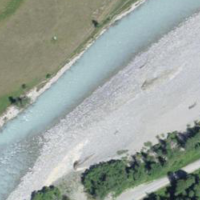
EUNIS habitat code: 15
Species observed at this site:
Aporia crataegi
Anas platyrhynchos
Pararge aegeria
Actitis hypoleucos